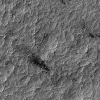
Atmospheric dust classification: not_dusty